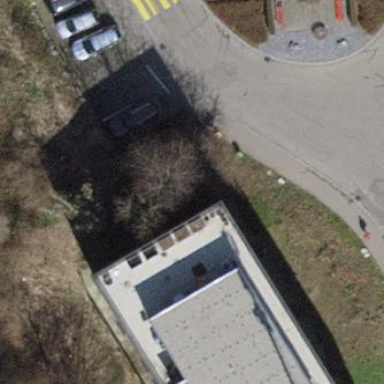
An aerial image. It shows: Street-side parking area.